Field crop: maize
Growth stage: 2
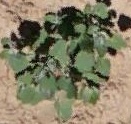
Species: chenopodium